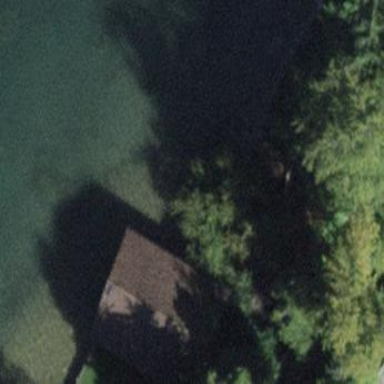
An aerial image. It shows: Boathouse.